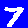
Digit: 7